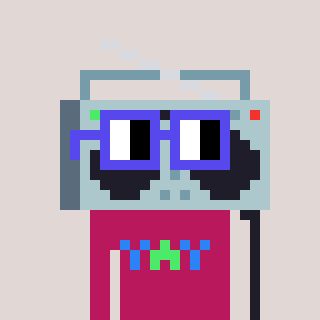
a pixel art character with square blue glasses, a boombox-shaped head and a darkpink-colored body on a warm background